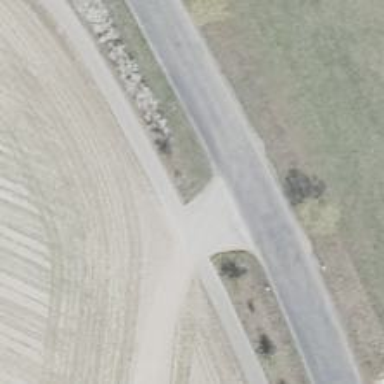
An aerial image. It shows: Asphalt cycleway.